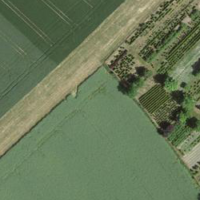
EUNIS habitat code: 52
Species observed at this site:
Fagus sylvatica